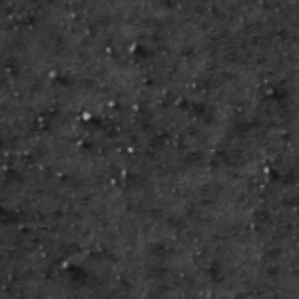
Label: frost